Question: When setting 'linespace' to some value greater than zero, the characters in the line are vertically top-aligned. I want the characters to be vertically centered (in the middle of the line).

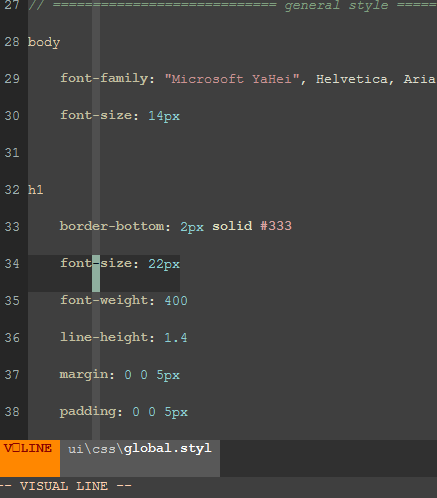
Answer: The ''linespace'' setting allows to adapt the visual spacing of lines to the used font (so that text is neither too dense nor too much apart). It is not meant to be used for the "widely-spaced lines" effect shown in your screenshot.
If you really need something like that, you'd need to patch Vim's source code, or use another editor, or what I would attempt is modifying the used font to include more vertical padding in all glyphs.